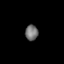
Tissue: prostate
Cell type: NK cells
Senescence score: 0.7028
Nuclear area (px): 193
Mean DAPI intensity: 114.808